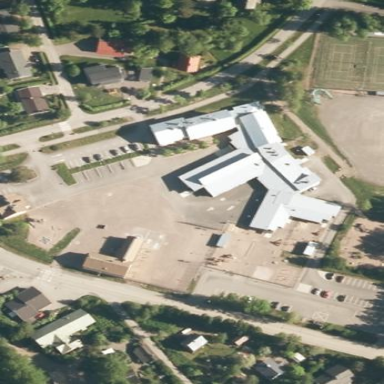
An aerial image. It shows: Kindergarten.